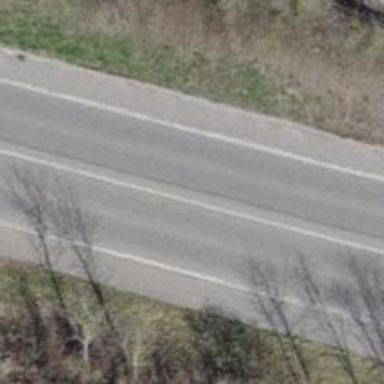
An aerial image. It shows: Secondary road with exclusive cycle lane on both sides. The road surface is asphalt.